Question: I have been assigned the task to develop a software for generating bills. I have created the database, i have created the front end in VB.NET, but, the main problem is printing the data displayed on the form. The form contains some labels, the VAT, the sub total and the total billed amount. It also displays the list of items in a DataGridView. How can I generate a pdf and print the form as a bill for the customer(without including the buttons)?
I am attaching an image to give you an idea about how the form looks like:

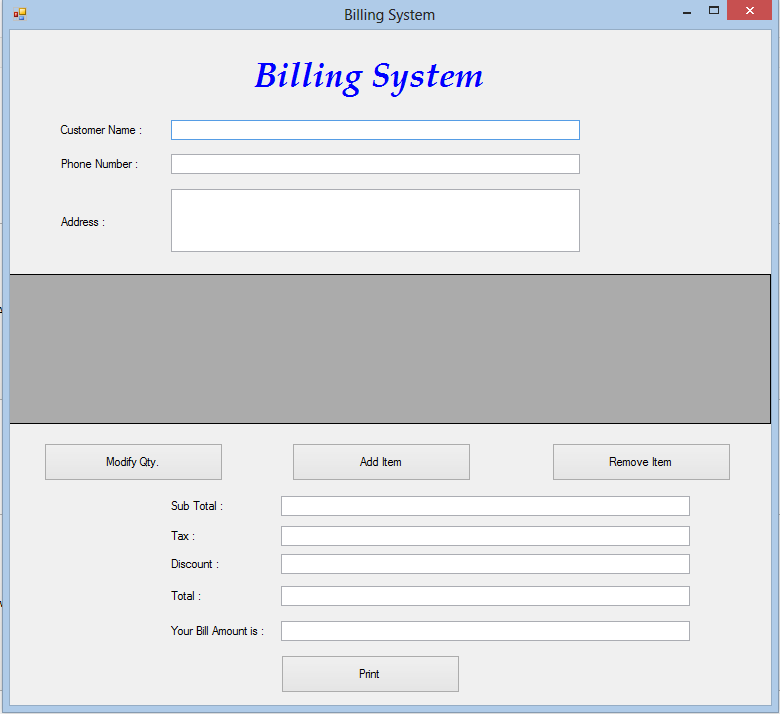
Answer: Use the 'PrintForm' component.
>
## To print a form to the default printer
1. In the Toolbox, click the Visual Basic PowerPacks tab and then drag the PrintForm component onto the form.
2. The PrintForm component is added to the component tray.
3. In the Properties window, set the PrintAction property to PrintToPrinter.
4. Add the following code in the appropriate event handler (for example, in the Click event handler for a Print Button).
From <URL>
If you want to remove the buttons first :
'''
myButton.Visible = False
'''
Then proceed to print the form.